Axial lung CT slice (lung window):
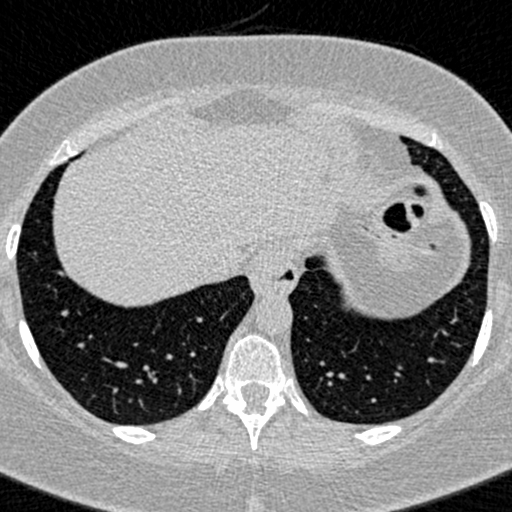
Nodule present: no